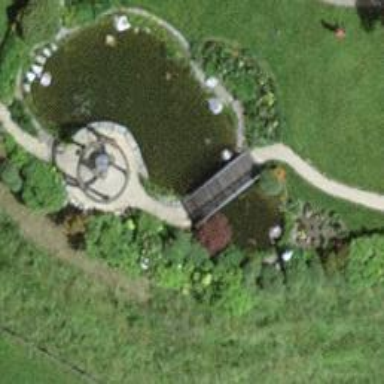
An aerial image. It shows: Serene pond surrounded by nature.